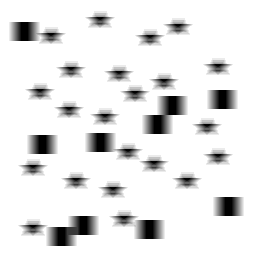
Squares: 10
Triangles: 0
Stars: 22
Total shapes: 32